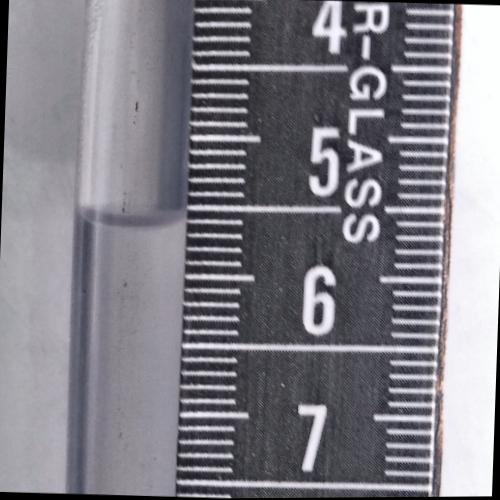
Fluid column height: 5.6 cm